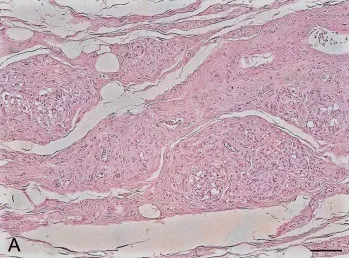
Right carotid body of Case 3 - Haematoxylin-eosin Scale bars: 100 microm.
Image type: pathology (h&e)